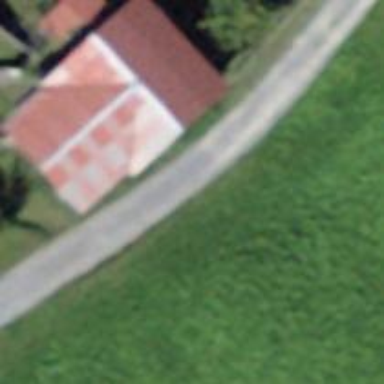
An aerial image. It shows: Barn.